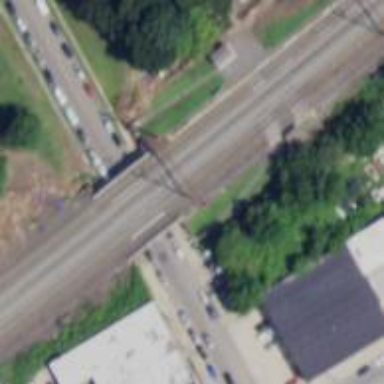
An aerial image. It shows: Railway bridge leading to rail yard.